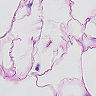
Metastatic tissue present: no